Question: Here's the code:
'''
Raphael('holder', 400, 400, function() {
this.circle(200, 200, 100)
this.circle(200, 200, 140)
this.circle(0, 0, 1).translate(300, 200).scale(10).attr({fill: 'green'})
this.circle(300, 200, 5).attr({fill: 'red'})
this.path('M300,200 L400, 200').attr({stroke: 'red', 'stroke-width': 3})
this.path('M0,0 L1,0').attr({stroke: 'blue'}).translate(300, 200).scale(100, 100)
})
'''
Here's the result in Chrome:

Notice that the blue line's 'M0 0' is not at 300,200!
What I expect is that the two paths would be coincident. When I 'translate(300, 200)' I expect that 'M0, 0' will place the pen at 300,200. But it doesnt! It places the pen somewhere else such that the center of the resulting path winds up at 300,200.
So, how can I make a path and position it's 'M0 0' absolutely within the paper?
(Or, do I have to compute the center of my path and offset all the path values by that center? Please do not say "yes")
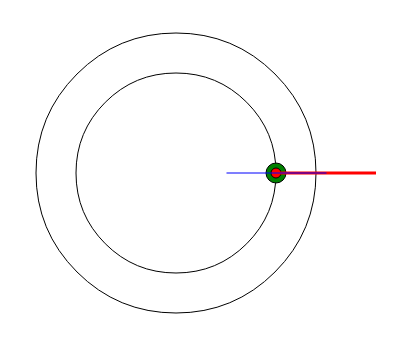
Answer: Your problem is that you use '.scale(100, 100)' on your blue line which resizes the whole line horizontally in both directions FROM the center point of (300, 200);
Simply exchange your last line with:
'''
this.path('M0,0 L100,0').attr({stroke: 'blue'}).translate(300, 200);
'''
to have the blue line cover the red one
Here is a fiddle for the solution: <URL>